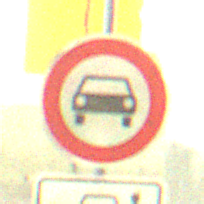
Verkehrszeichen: VerbotKraftwagen
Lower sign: MehrspurigeFahrzeugeFrei11
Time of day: NotSpecified
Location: Indoor (Special)
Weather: NotSpecified
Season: NotSpecified
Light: Artificial